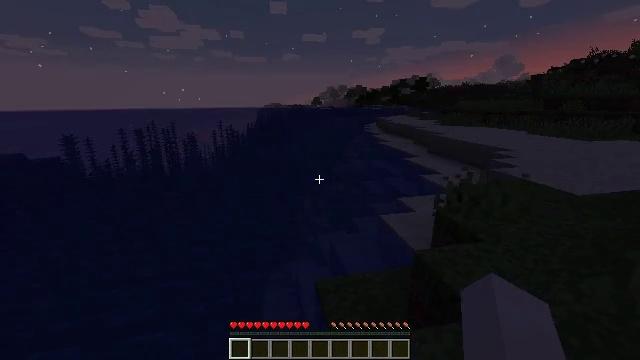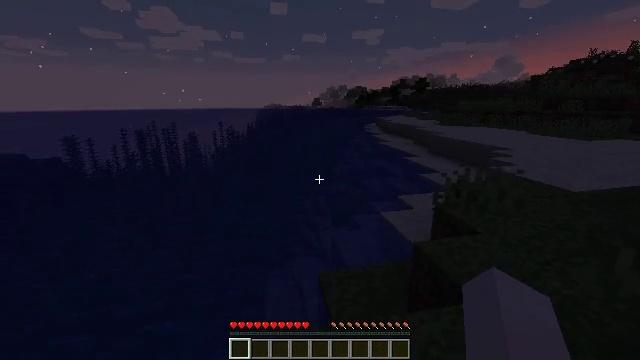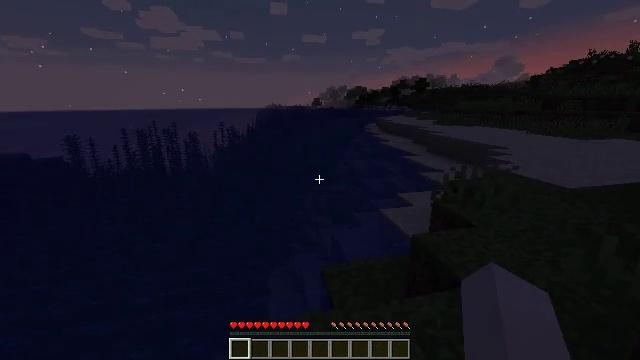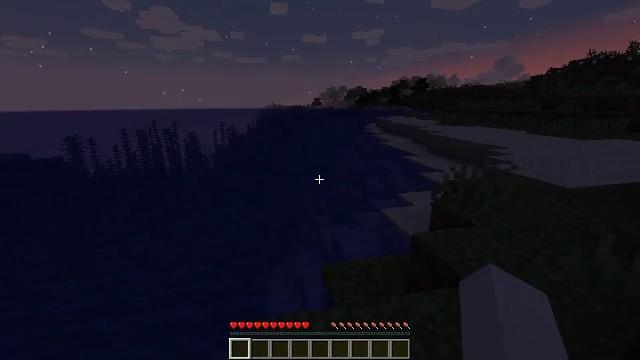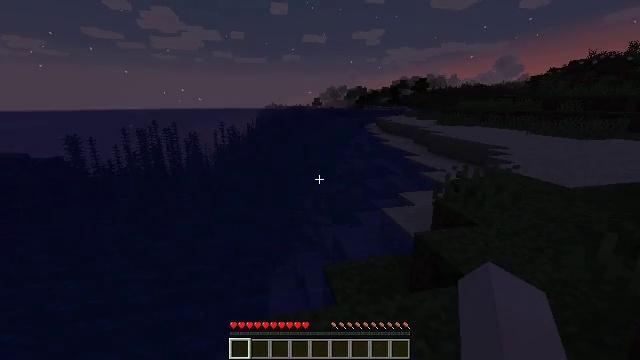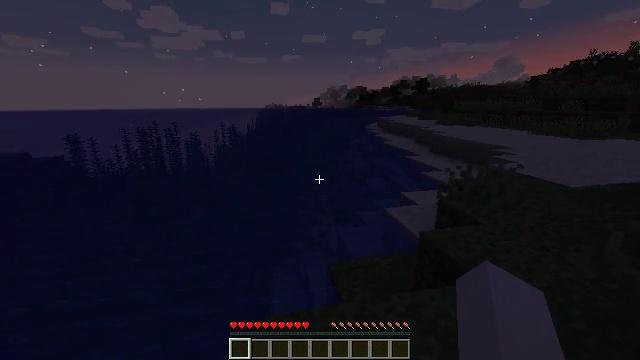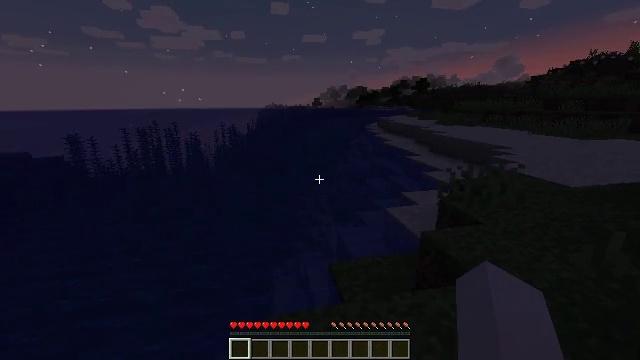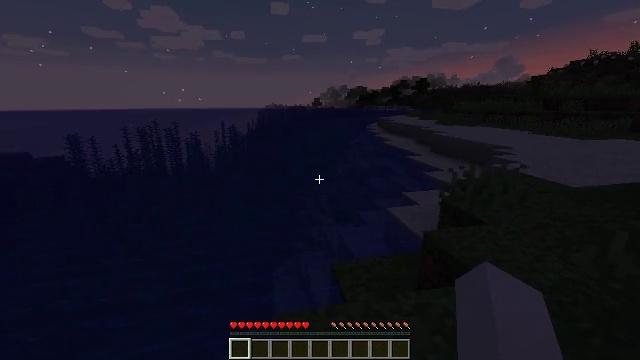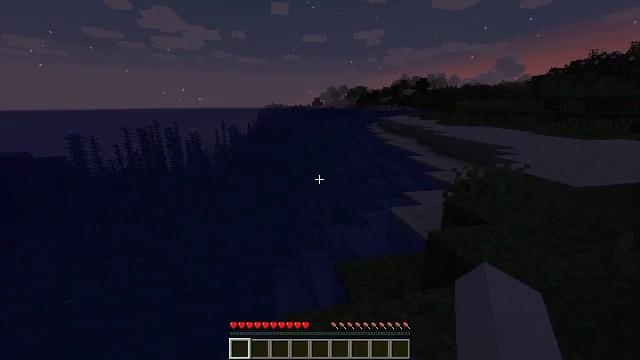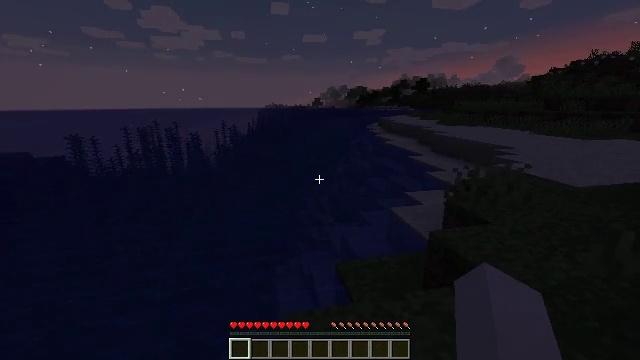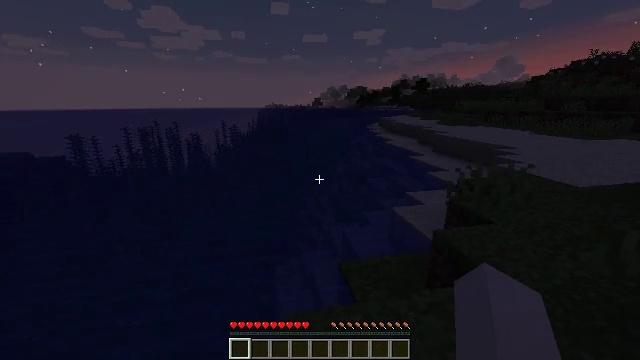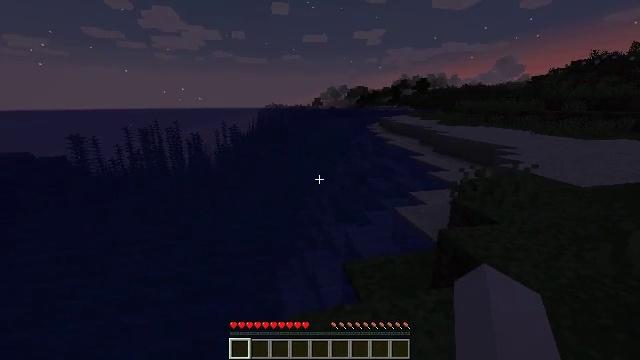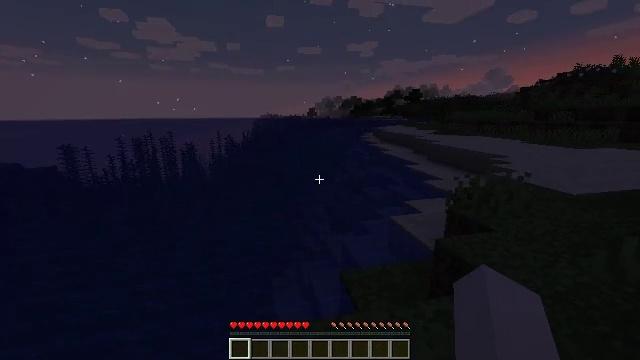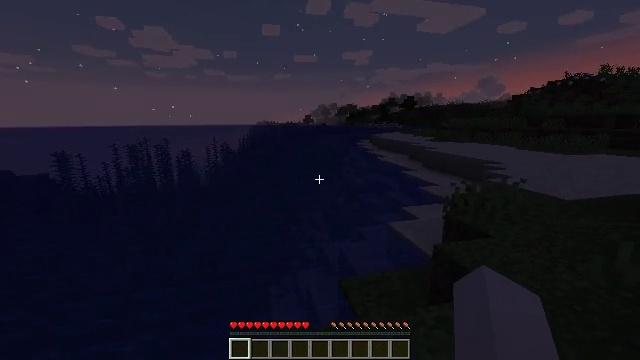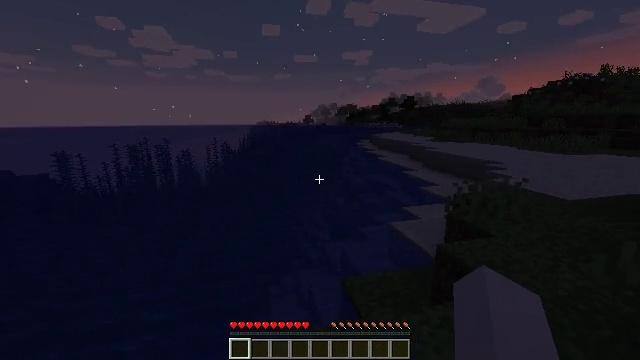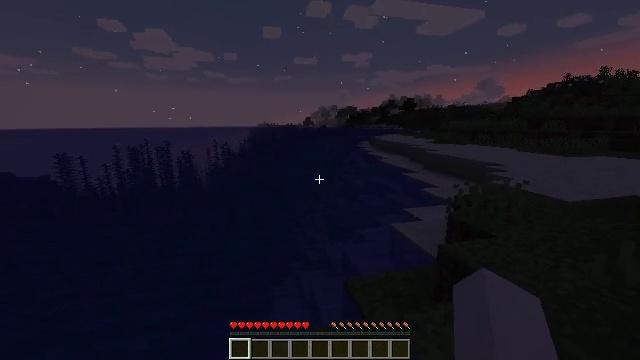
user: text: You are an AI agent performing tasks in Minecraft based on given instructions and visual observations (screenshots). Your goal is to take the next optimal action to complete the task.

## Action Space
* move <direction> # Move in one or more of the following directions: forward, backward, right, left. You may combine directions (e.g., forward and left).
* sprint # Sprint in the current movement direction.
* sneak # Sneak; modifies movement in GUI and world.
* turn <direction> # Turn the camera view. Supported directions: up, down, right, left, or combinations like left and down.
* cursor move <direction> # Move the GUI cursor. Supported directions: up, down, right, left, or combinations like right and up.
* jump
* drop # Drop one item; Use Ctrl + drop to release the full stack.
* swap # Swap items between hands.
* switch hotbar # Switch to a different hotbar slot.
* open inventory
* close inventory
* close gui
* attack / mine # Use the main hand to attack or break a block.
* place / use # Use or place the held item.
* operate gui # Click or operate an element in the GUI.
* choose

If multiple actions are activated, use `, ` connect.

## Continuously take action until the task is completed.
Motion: motion action
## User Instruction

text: Attack the chest to pick it up.
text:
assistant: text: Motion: move back
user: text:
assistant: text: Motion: move back
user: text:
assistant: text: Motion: move back
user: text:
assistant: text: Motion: move back
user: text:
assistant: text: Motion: move back
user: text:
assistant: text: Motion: move back
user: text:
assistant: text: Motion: move back
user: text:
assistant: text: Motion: move back
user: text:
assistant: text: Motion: move back
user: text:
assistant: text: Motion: move back
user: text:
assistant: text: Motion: move back
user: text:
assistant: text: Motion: move back, turn right and up
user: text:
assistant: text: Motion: move back, turn up
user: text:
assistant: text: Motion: move back
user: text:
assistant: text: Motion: move back
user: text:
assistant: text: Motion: move back, turn up
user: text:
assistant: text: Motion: move back
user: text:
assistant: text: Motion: move back, turn left
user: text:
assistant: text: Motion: move back and move left, turn left and down
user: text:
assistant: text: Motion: move back and move left, turn left and down
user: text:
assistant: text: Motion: move back and move left, turn left and down
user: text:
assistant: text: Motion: move left, turn left
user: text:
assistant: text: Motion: move left, turn left
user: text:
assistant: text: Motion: move forward and move left, turn left
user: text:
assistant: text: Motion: move forward and move left, turn left
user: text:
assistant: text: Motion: move forward and move left, turn left
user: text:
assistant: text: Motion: move forward and move left
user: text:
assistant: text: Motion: move forward and move left, turn left and up
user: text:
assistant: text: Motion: move forward and move left, turn left and up
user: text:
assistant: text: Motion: move forward and move left